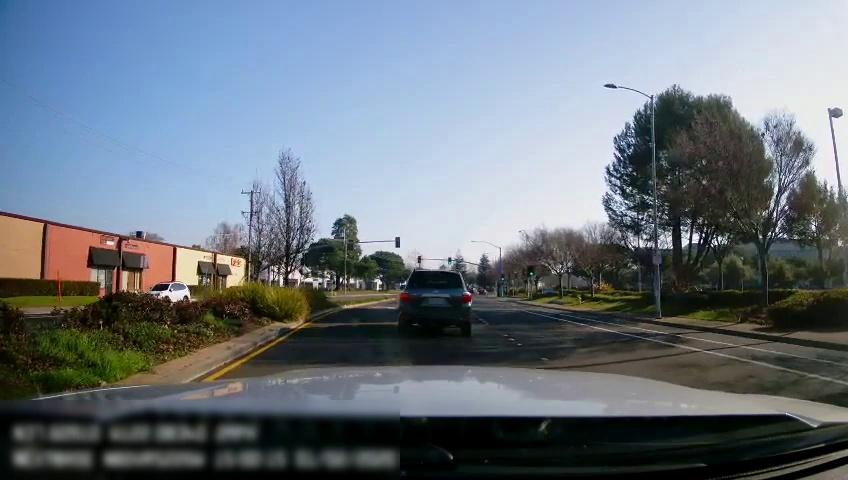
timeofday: Day
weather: Sunny
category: Drivable Space
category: Vehicles | Car
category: Vehicles | SUV
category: Lanes | Alternate Lane
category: Lanes | Current Lane
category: Lanes | Current Lane
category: Lanes | Alternate Lane
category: Traffic | Lights
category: Traffic | Lights
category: Traffic | Lights